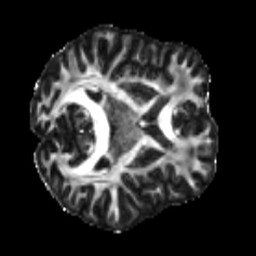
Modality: FA
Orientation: axial
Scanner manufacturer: siemens
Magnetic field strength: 3 T
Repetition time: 4 s
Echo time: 0.0594 s